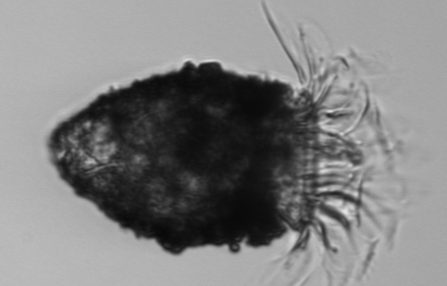
Label: Stenosemella_morphotype1